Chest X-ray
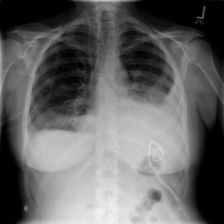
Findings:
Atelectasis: positive
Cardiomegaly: negative
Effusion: positive
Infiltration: positive
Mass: positive
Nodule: negative
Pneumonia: negative
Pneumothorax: negative
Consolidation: positive
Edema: negative
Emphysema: negative
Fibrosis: negative
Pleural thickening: positive
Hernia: negative